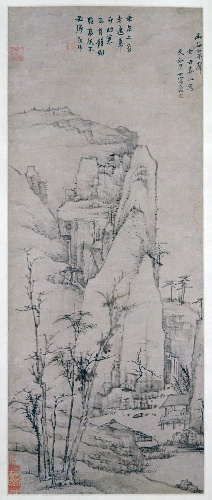
Title: 清  倣弘仁  幽谷泉聲圖  軸|The Sound of Spring in a Lonely Valley
Artist: Hongren
Artist bio: Chinese, 1610–1664
Date: 1661
Object type: Hanging scroll
Classification: Paintings
Medium: Hanging scroll; ink on paper
Culture: China
Period: Qing dynasty (1644–1911)
Dimensions: Image: 40 1/2 × 16 1/8 in. (102.9 × 41 cm)
Overall with mounting: 76 1/2 in. × 22 in. (194.3 × 55.9 cm)
Overall with knobs: 76 1/2 × 24 1/2 in. (194.3 × 62.2 cm)
Department: Asian Art
Credit line: Bequest of John M. Crawford Jr., 1988
Accession year: 1989
Repository: Metropolitan Museum of Art, New York, NY
Tags: Landscapes